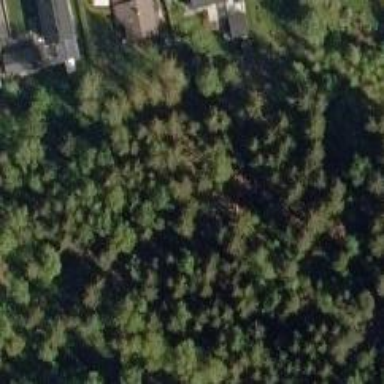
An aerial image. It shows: Fallen tree blocking the path.